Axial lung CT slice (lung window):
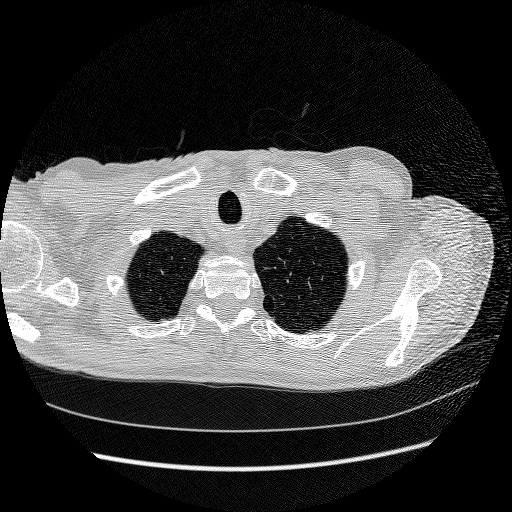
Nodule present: no